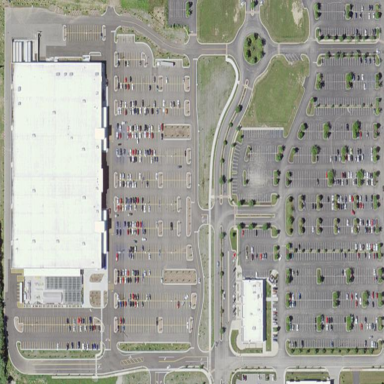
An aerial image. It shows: Retail area.